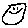
Label: smiley face